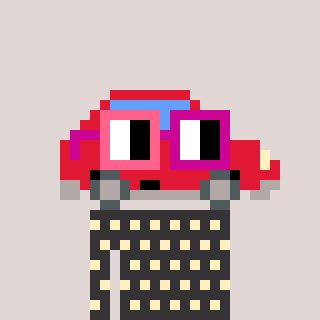
a pixel art character with square pink and red glasses, a car-shaped head and a grayscale-colored body on a warm background